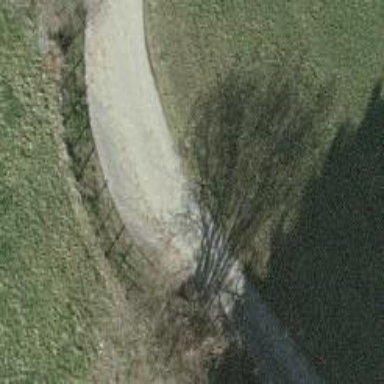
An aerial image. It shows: Residential road leading to backcountry hiking trail.